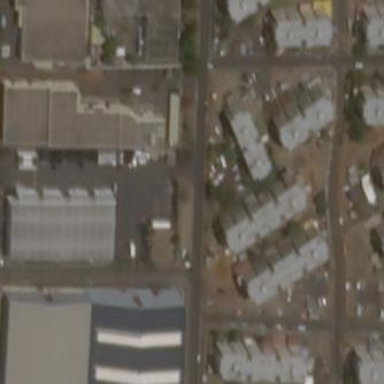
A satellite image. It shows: Industrial area.